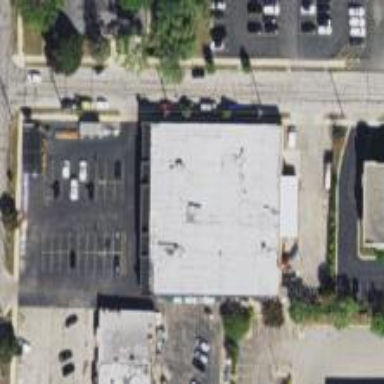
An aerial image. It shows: Retail building.